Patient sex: F
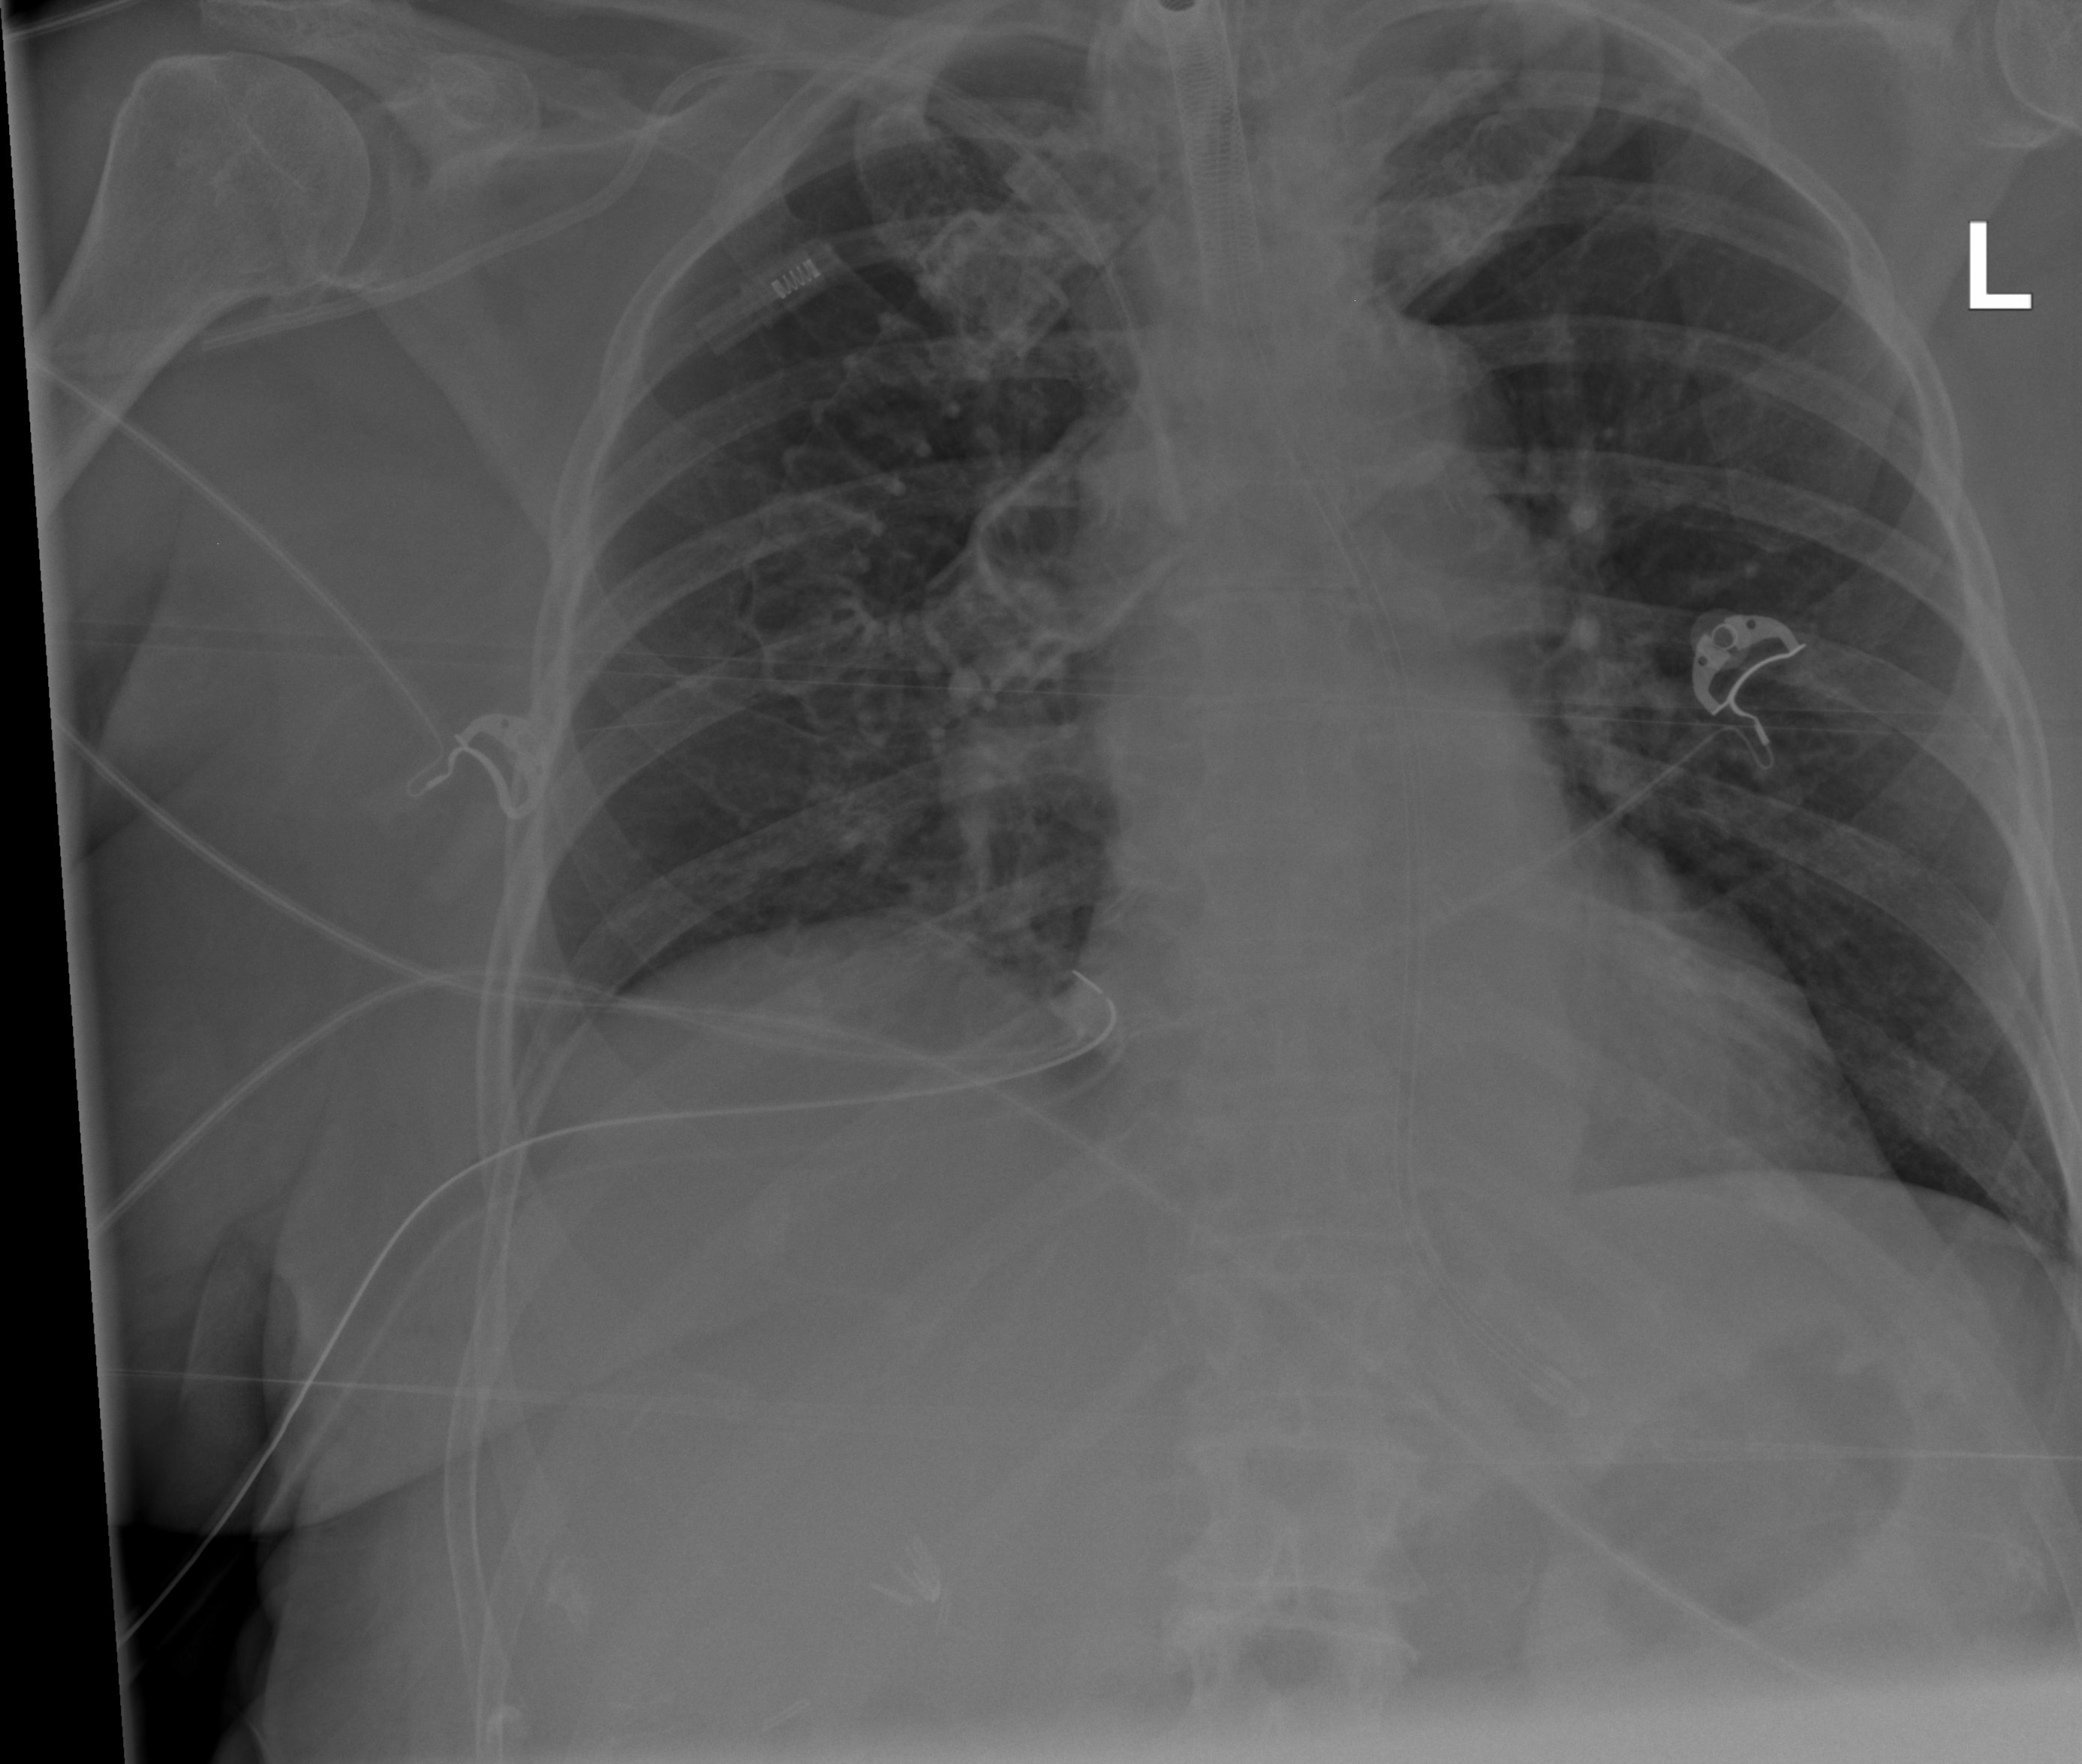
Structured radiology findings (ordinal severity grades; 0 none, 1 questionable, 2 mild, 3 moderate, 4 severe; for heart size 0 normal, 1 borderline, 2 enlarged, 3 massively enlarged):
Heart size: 0
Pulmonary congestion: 1
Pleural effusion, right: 1
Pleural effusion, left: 0
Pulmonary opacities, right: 0
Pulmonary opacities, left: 0
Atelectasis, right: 2
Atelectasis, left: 0